Question: Is there something more informative than :set showimplicits for tracking down unification errors? I'm currently getting this and have no idea where to go from here:
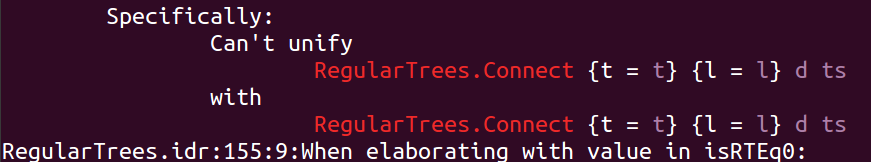
Answer: The short answer is "No, not really", unfortunately. However, I don't like seeing bad error messages so if you can provide more details maybe it's something we can look into and improve.
The longer answer is that there is a problem with the way Idris reports errors here, and I expect what's happening is similar to this: <URL>
I notice you only show the second "specifically" part of the unification error. It's likely the real problem is in the first part. Since unification failures might be temporary and might be solved when the elaborator gets more information, the error message gets updated when that extra information turns up (usually from some other part of the term). What's happened here is that the part which failed on the first attempt is now okay, but some other part is still broken.
For now, I'd suggest ignoring the "specifically" bit and looking at the first part (which I suppose might be quite big). Otherwise, if the relevant part of your program is easily explainable perhaps someone on the mailing list can help.
I'll get to fixing the relevant issue eventually though...